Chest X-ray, AP view. Patient: 77 years old, sex M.
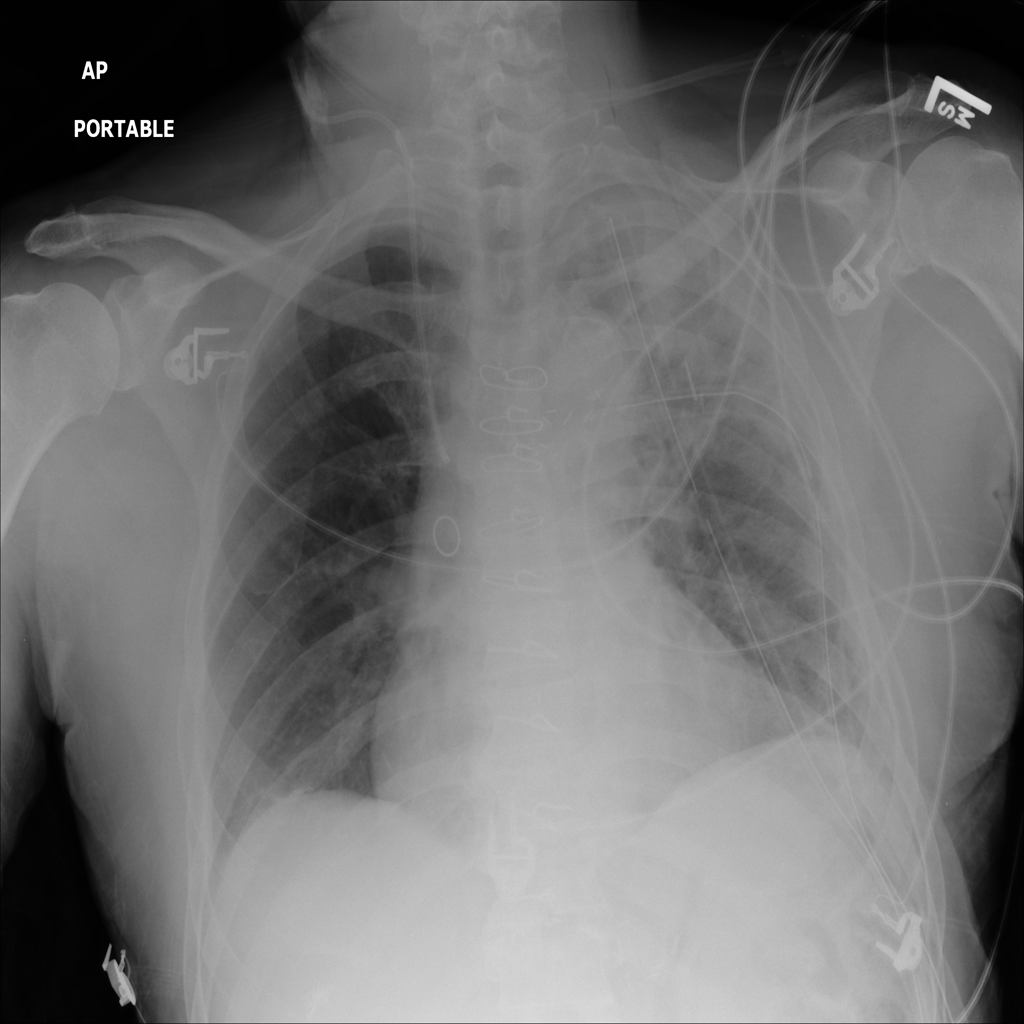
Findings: Infiltration